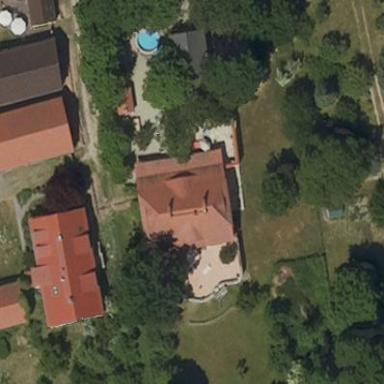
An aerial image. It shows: House with flat red roof. The building has distinct parts.